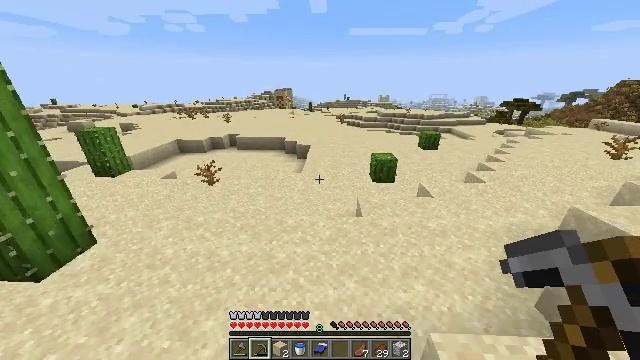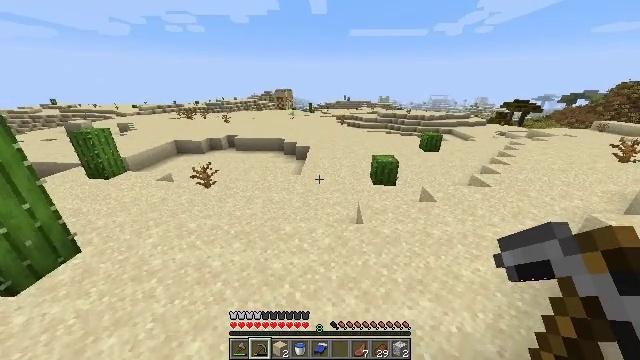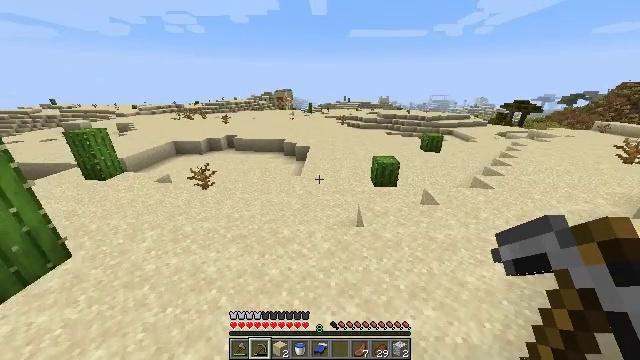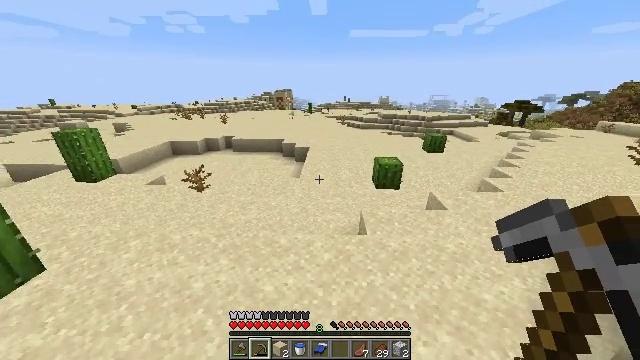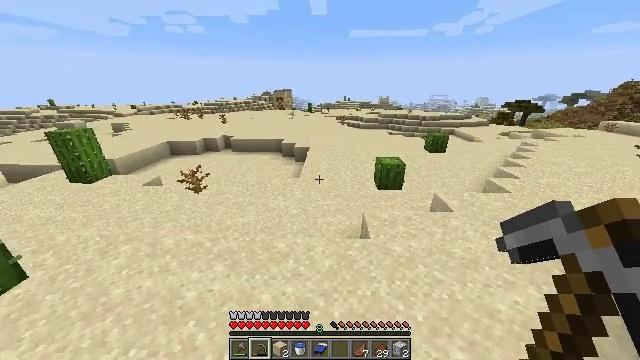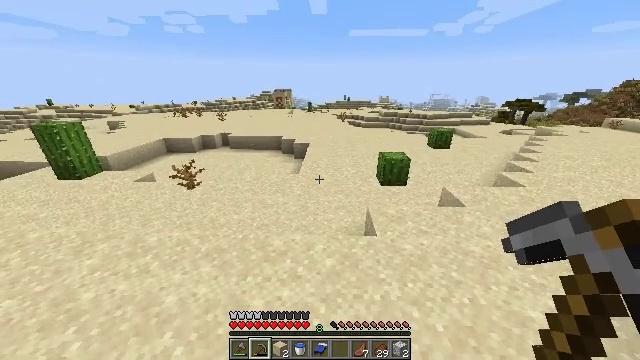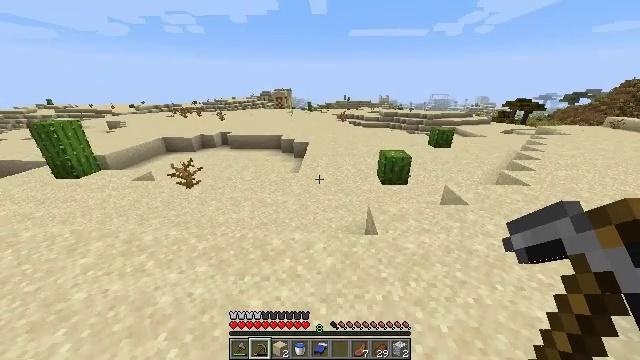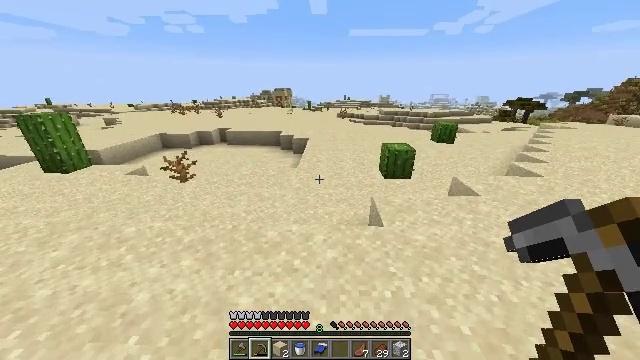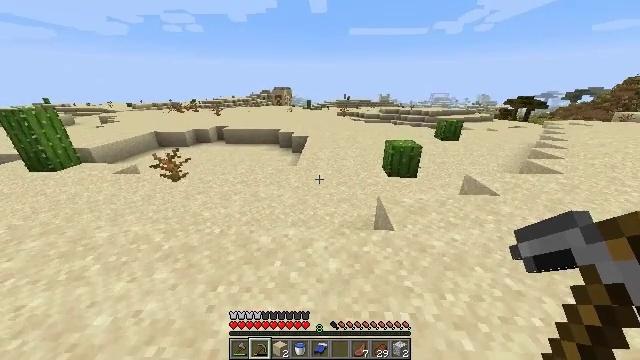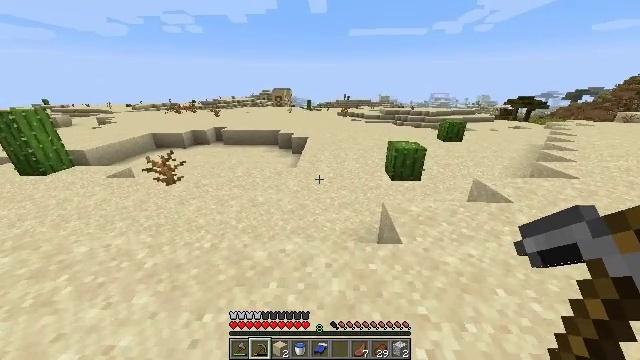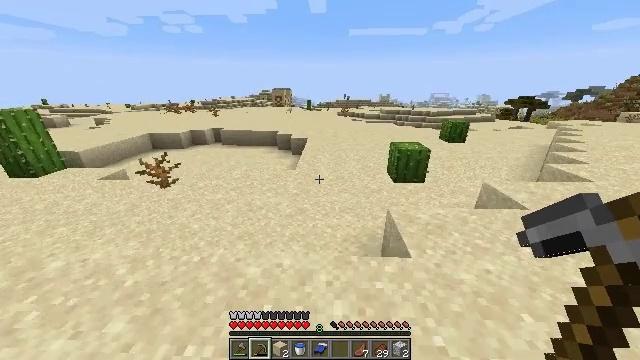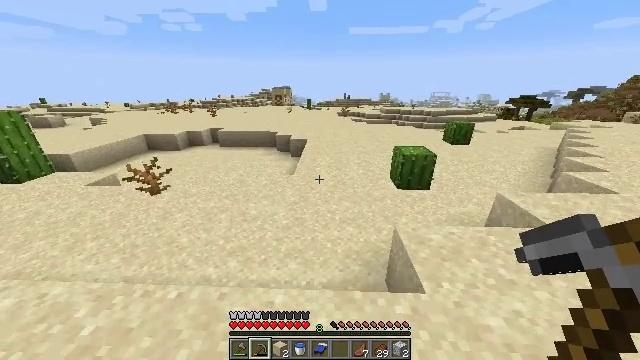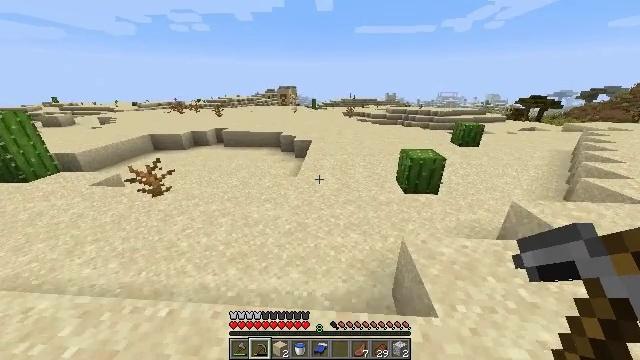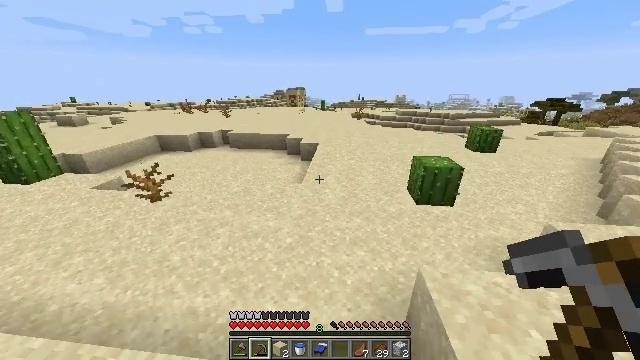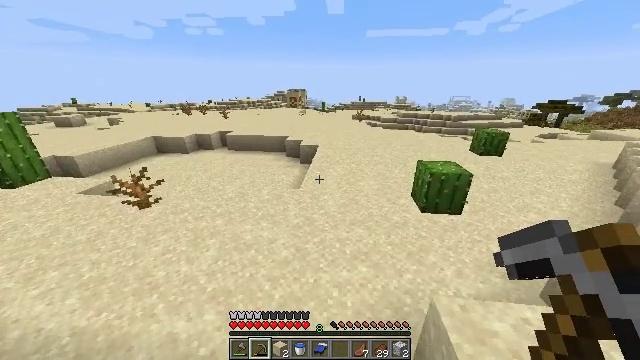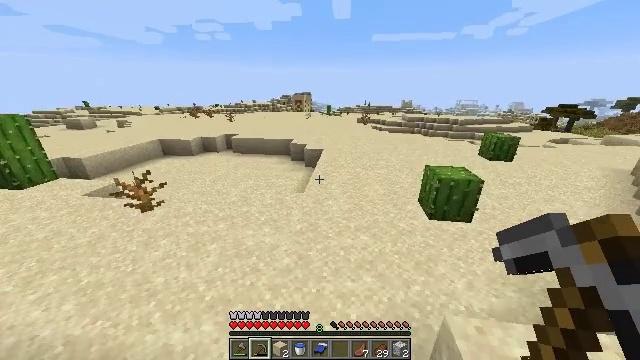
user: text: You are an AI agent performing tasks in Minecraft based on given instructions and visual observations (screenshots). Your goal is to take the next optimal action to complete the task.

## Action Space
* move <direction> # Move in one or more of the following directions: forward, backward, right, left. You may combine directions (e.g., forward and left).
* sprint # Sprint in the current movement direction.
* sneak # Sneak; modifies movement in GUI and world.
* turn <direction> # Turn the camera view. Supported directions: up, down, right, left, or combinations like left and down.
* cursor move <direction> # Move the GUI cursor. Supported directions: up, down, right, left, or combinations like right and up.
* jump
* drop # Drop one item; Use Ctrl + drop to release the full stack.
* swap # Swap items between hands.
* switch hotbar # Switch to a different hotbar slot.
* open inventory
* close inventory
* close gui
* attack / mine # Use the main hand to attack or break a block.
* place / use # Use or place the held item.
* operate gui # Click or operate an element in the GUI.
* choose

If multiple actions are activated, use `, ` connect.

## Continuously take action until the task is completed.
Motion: motion action
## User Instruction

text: Break the orange terracotta for materials.
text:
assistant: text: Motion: move forward, sprint
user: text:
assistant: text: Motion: move forward, sprint
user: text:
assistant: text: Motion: move forward, sprint
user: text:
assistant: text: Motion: move forward, sprint
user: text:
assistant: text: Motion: move forward, sprint
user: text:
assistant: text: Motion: move forward, sprint
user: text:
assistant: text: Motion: move forward, sprint
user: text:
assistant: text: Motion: move forward, sprint
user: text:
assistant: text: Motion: move forward, sprint
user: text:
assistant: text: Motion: move forward, sprint
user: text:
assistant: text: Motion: move forward, sprint
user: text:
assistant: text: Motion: move forward, turn left
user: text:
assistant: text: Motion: move forward, turn left
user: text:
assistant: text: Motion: move forward
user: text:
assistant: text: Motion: move forward, turn left
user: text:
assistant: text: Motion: move forward, sprint, turn left and up
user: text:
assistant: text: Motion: move forward, sprint, turn left and up
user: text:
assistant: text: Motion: move forward, sprint, turn right and up
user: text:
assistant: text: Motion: move forward, sprint, turn up
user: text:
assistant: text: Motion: move forward, sprint
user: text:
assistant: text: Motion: move forward, sprint
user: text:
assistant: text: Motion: move forward, sprint
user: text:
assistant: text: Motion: move forward, sprint
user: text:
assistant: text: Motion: move forward, sprint
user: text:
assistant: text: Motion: move forward, sprint, turn left and down
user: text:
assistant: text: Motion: move forward, sprint, turn left and down
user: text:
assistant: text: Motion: move forward, sprint, turn left and down
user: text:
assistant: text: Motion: move forward, sprint, turn left and down
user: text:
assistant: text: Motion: move forward, sprint
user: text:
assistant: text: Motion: move forward, sprint